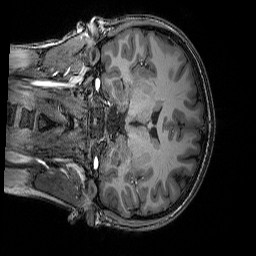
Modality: T1w
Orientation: coronal
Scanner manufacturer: siemens
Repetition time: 2.25 s
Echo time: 0.00418 s